Question: 'UIScrollView' has an excellent 'contentInset' property which tells the view, which portion is visible on the screen. I have an 'MKMapView' which is partially covered by a translucent view. I want the map to be visible under the view. I have to display several annotations on the map, and I want to zoom to them using '-setRegion:animated:', but the map view does not respect that it is partially covered, therefore some of my annotations will be covered by the translucent view.

Is there any way to tell the map, to calculate like the scroll view does using 'contentInset'?
---
UPDATE: This is what I've tried:
'''
- (MKMapRect)mapRectForAnnotations
{
if (self.trafik) {
MKMapPoint point = MKMapPointForCoordinate(self.trafik.coordinate);
MKMapPoint deltaPoint;
if (self.map.userLocation &&
self.map.userLocation.coordinate.longitude != 0) {
MKCoordinateSpan delta = MKCoordinateSpanMake(fabsf(self.trafik.coordinate.latitude-self.map.userLocation.coordinate.latitude),
fabsf(self.trafik.coordinate.longitude-self.map.userLocation.coordinate.longitude));
deltaPoint = MKMapPointForCoordinate(CLLocationCoordinate2DMake(delta.latitudeDelta, delta.longitudeDelta));
} else {
deltaPoint = MKMapPointForCoordinate(CLLocationCoordinate2DMake(0.01, 0.01));
}
return MKMapRectMake(point.x, point.y, deltaPoint.x, deltaPoint.y);
} else {
return MKMapRectNull;
}
}
'''
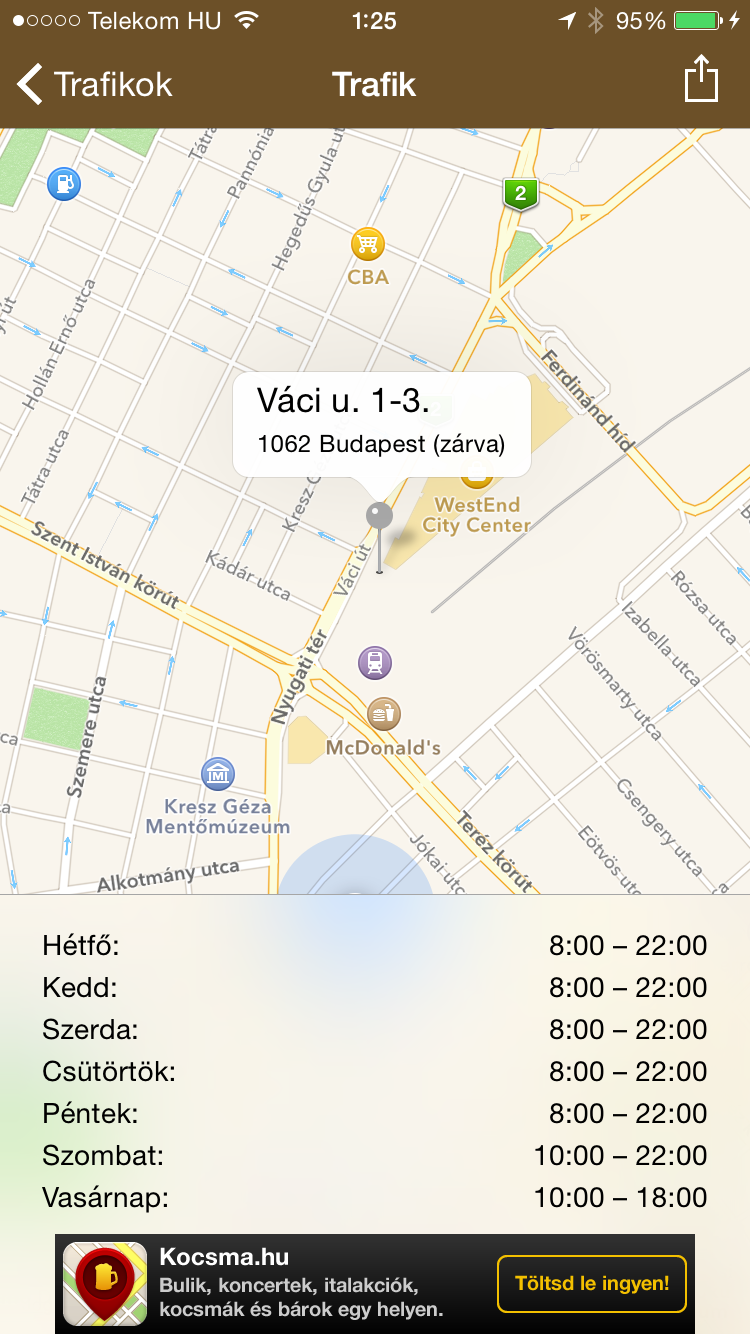
Answer: You can do the following but it could mess with other views in your 'UIViewController' that use 'bottomLayoutGuide'. You'll have to test it to find out.
Override 'bottomLayoutGuide' in the 'UIViewController' that has your map as a subview and return a 'MyLayoutGuide' object that looks like:
'''
@interface MyLayoutGuide : NSObject <UILayoutSupport>
@property (nonatomic) CGFloat length;
-(id)initWithLength:(CGFloat)length;
@end
@implementation MyLayoutGuide
@synthesize length = _length;
@synthesize topAnchor = _topAnchor;
@synthesize bottomAnchor = _bottomAnchor;
@synthesize heightAnchor = _heightAnchor;
- (id)initWithLength:(CGFloat)length
{
if (self = [super init]) {
_length = length;
}
return self;
}
@end
'''
'bottomLayoutGuide' that insets the 'MKMapView' by '50' points:
'''
- (id)bottomLayoutGuide
{
CGFloat bottomLayoutGuideLength = 50.f;
return [[MyLayoutGuide alloc] initWithLength:bottomLayoutGuideLength];
}
'''
You can force this "inset" to be calculated again by calling 'setNeedsLayout' on your 'MKMapView' in the event that your time table on the bottom changes size. We've created a helper in our 'MKMapView' subclass that can be called from the parent 'UIViewController':
'''
- (void)updateBottomLayoutGuides
{
// this method ends up calling -(id)bottomLayoutGuide on its UIViewController
// and thus updating where the Legal link on the map should be.
[self.mapView setNeedsLayout];
}
'''
Answer adapted from <URL>.